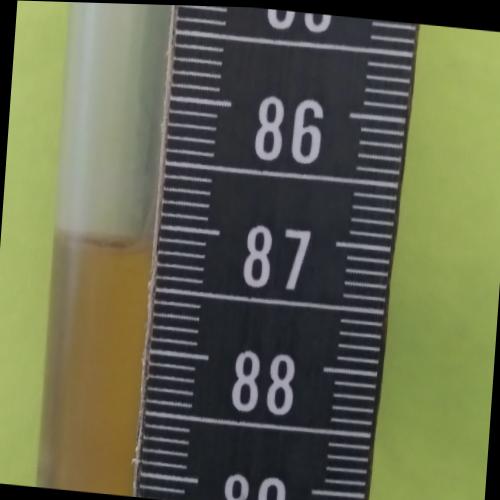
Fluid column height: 87.2 cm